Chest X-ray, PA view. Patient: 78 years old, sex F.
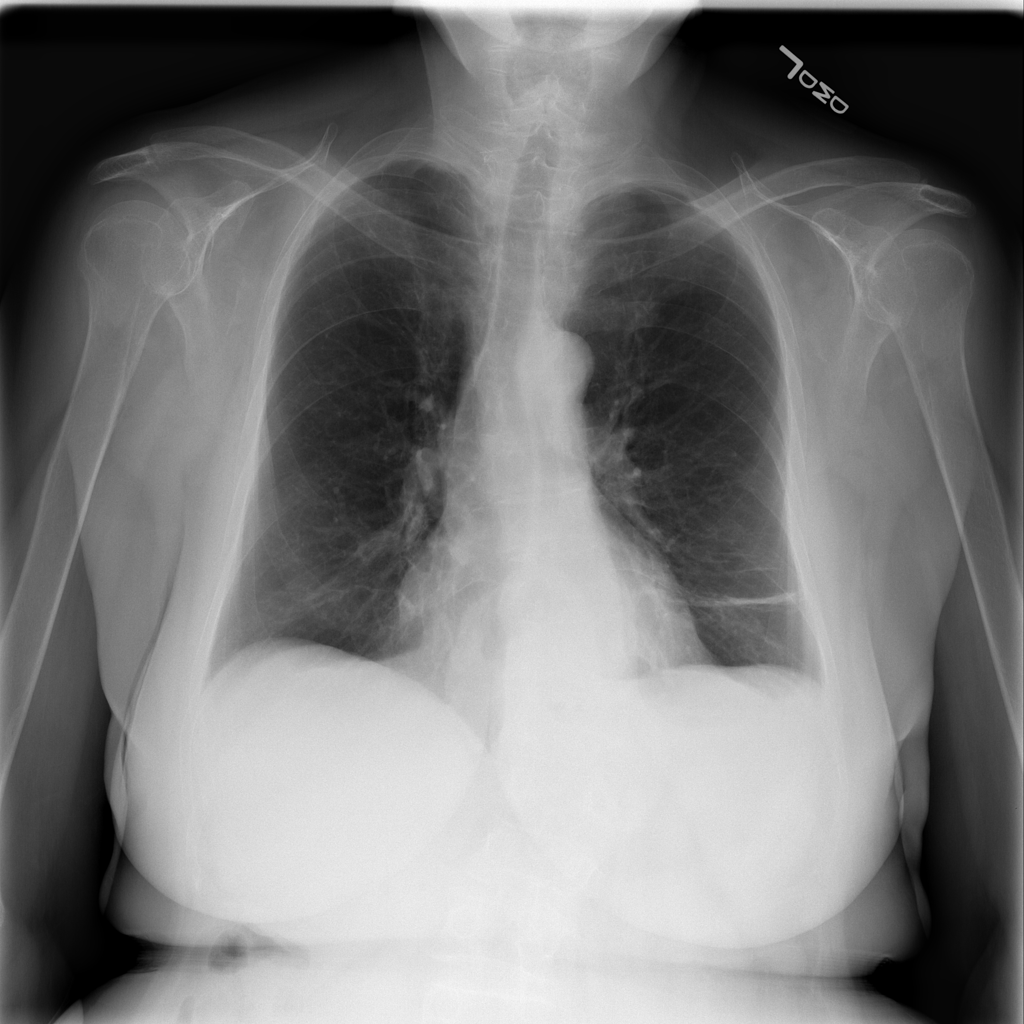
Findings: Atelectasis, Hernia